Aerial crown-view tile of a tropical tree (Barro Colorado Island, Panama), acquired 20241216:
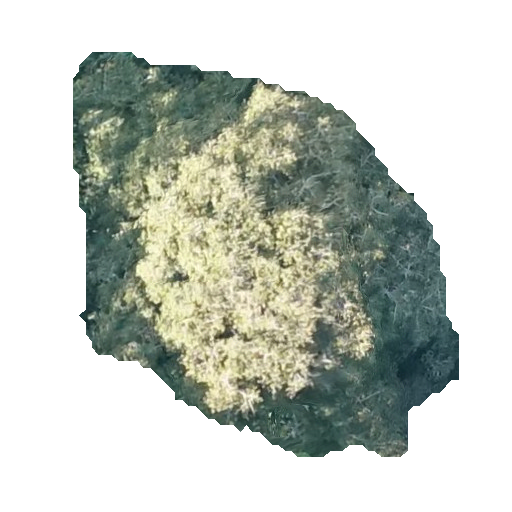
Species: Virola surinamensis
GBIF accepted scientific name: Virola surinamensis
Crown area: 163.674 m²